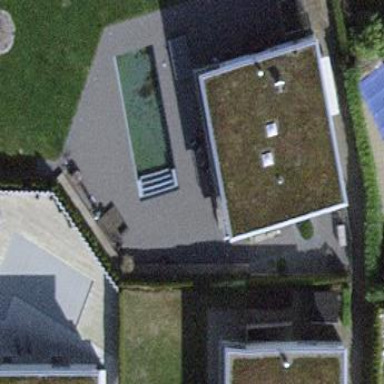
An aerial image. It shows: Detached building with flat roof.